Question: Below is an excerpt of my code that plots and creates a trend line based of the order that is given to the 'numpy.polyfit' library. I'm able to plot linear, quadratic, and many other polynomial trends. However I'm not able to create trend lines for data that might fit  trends.
Any hits how to go about doing this?
'''
import numpy as np
from matplotlib import pyplot, pylab
def plotChart(title, xlabel, ylabel, x, y, fit):
plot1 = pyplot.plot(x, y, "o", label="runtime")
plot2 = pyplot.plot(x, fit(x), "--", label="trendline")
pylab.title(title)
pylab.ylabel(ylabel)
pylab.xlabel(xlabel)
pyplot.legend()
pyplot.tight_layout()
pyplot.show()
def analyzeTimes(sampleList, timingList, order, title, xlabel, ylabel):
x = np.array(sampleList)
y = np.array(timingList)
coefficients = np.polyfit(x, y, order)
fit = np.poly1d(coefficients)
plotChart(
f"{title}
{fit}",
xlabel,
ylabel,
x,
y,
fit
)
'''
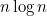
Answer: You can treat log(n) and nlog(n) as first order polynomials where the x values is log(n) or nlog(n). That is, you take the log(n) or nlog(n) before fitting and use that as the input to polyfit. Here's an example for log(n):
'''
import numpy as np
from matplotlib import pyplot as plt
# Fake Data
x = range(1,101)
y = 5 * np.log(x) + np.random.rand(len(x))
# Fit
coefficients = np.polyfit(np.log(x),y,1) # Use log(x) as the input to polyfit.
fit = np.poly1d(coefficients)
plt.plot(x,y,"o",label="data")
plt.plot(x,fit(np.log(x)),"--", label="fit")
plt.legend()
plt.show()
'''

If you are using other functions that can't be simplified to polynomials you can use <URL> from the scipy library.